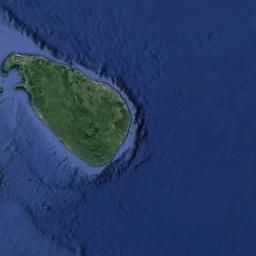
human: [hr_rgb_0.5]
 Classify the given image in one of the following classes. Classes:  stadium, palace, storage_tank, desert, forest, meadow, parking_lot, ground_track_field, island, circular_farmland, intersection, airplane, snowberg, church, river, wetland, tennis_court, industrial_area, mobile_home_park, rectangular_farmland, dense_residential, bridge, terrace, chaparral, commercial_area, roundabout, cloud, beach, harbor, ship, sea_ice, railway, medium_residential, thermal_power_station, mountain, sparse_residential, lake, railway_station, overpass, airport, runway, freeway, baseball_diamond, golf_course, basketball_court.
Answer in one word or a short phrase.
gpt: island